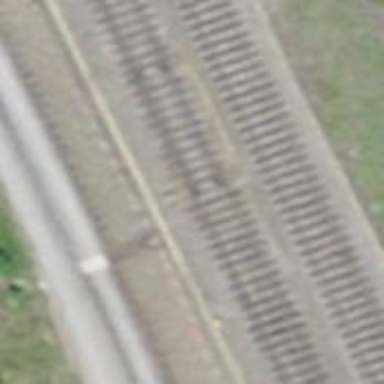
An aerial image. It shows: Railway switch with the turnout side on the right.